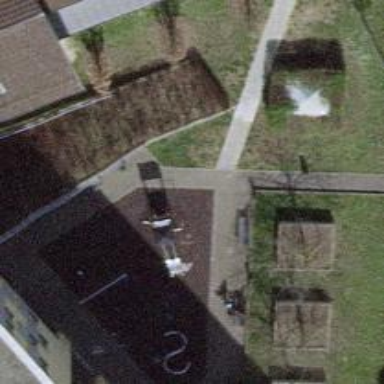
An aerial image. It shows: Bench.